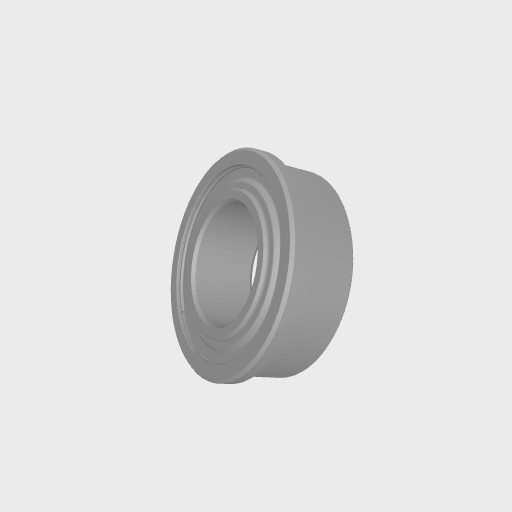
Part: Bearing8ID